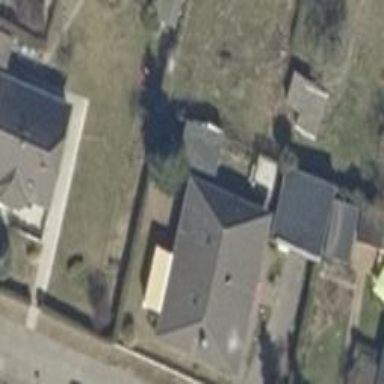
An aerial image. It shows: Hipped roof house.